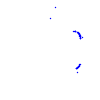
Particle: kaon